Question: I have VS2010 with SP1 installed on it. Still I am not getting VSIX project template in "New Project" dialogue box.
I have referred following question too but no luck
<URL>
Any clues?

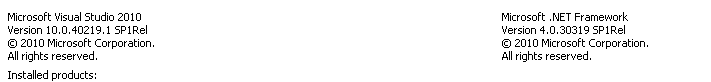
Answer: Make sure that you've installed the Visual Studio SP1 SDK - available <URL>.
That has the proper templates you're looking for
EDIT:
Check '<drive>:\Program Files (x86)\Microsoft Visual Studio 10.0\Common7\IDE\Extensions\VSSDK\' -- that's where (I think) the extensions should have been installed to. You should see a number of sub directories. See if this matches with your install:
- - -
If that file's not present, it would suggest that something went wrong with your install of the SDK.